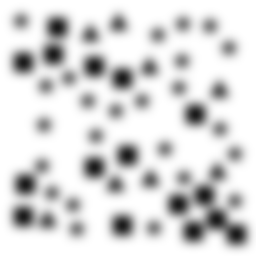
Squares: 16
Triangles: 8
Stars: 24
Total shapes: 48